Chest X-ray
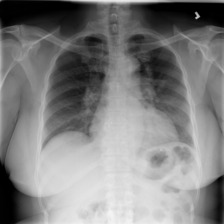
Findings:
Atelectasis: negative
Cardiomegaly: positive
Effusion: negative
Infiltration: negative
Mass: negative
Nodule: positive
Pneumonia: negative
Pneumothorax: negative
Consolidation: negative
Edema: negative
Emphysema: negative
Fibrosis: negative
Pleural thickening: negative
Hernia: negative